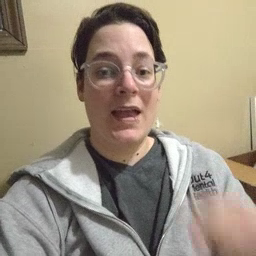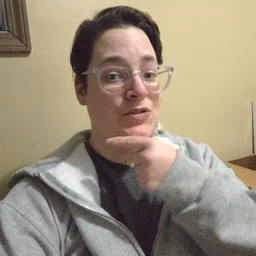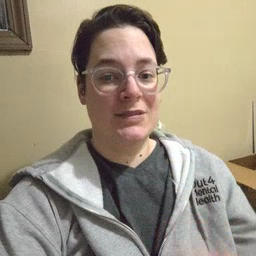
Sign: carrot